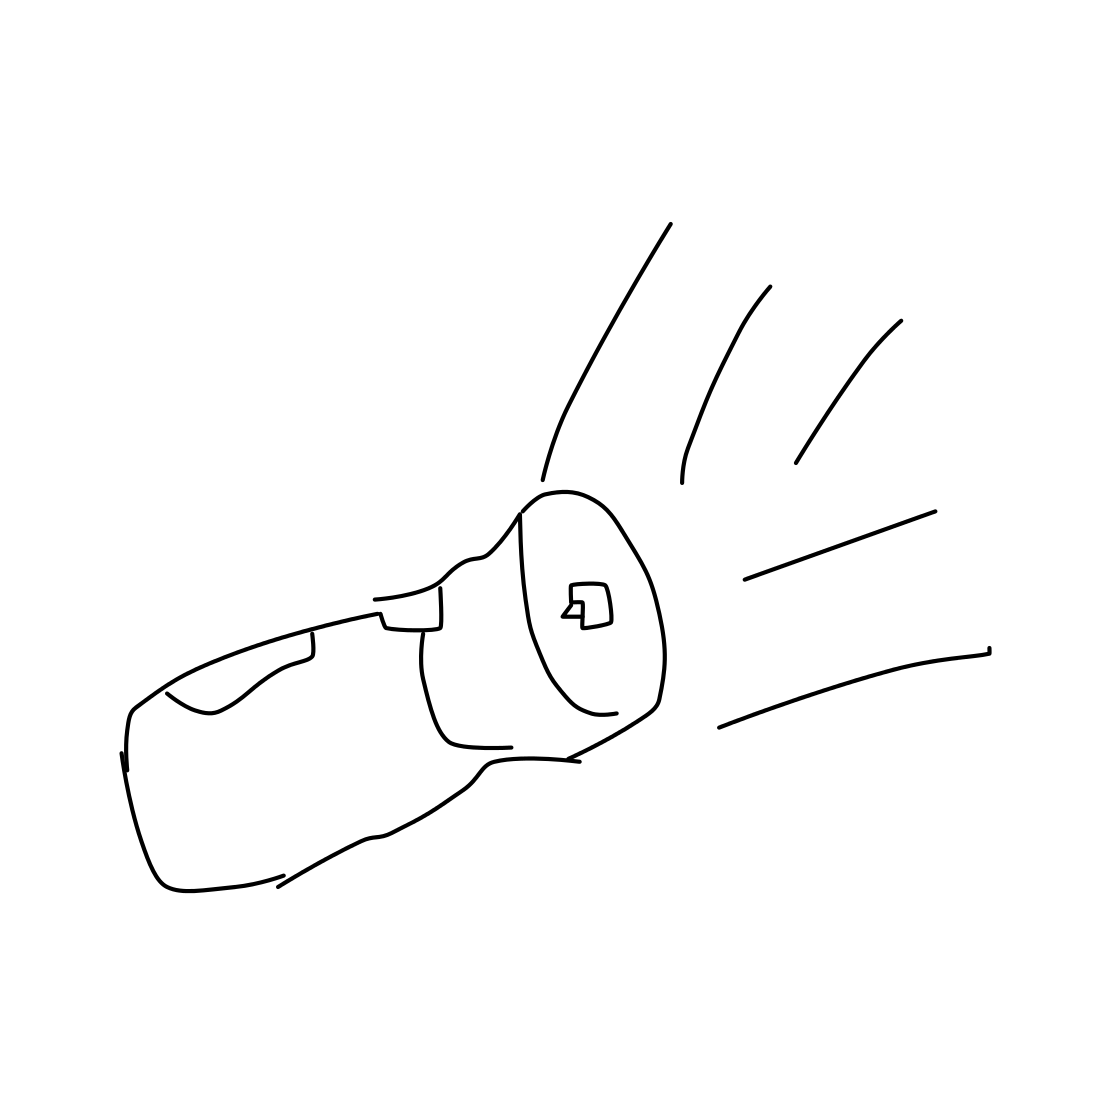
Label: flashlight